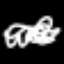
Label: squiggle